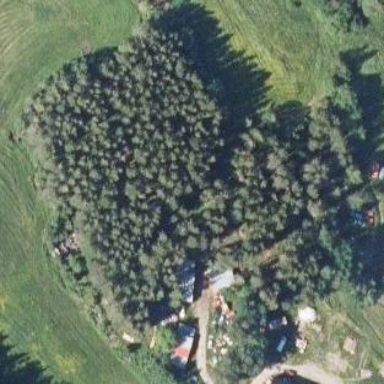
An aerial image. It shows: Forest area.